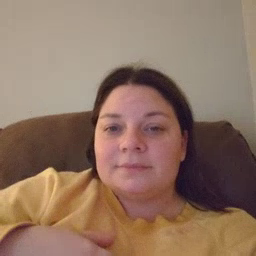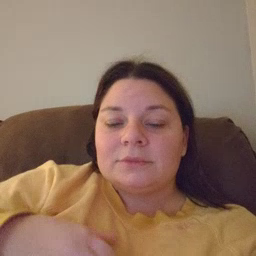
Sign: not